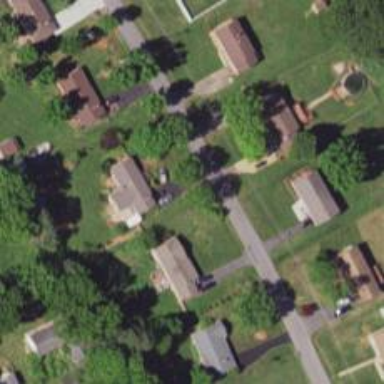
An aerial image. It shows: Neighborhood.